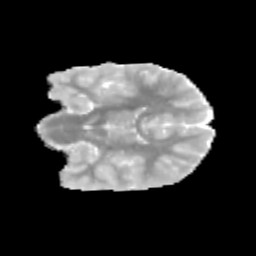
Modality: MD
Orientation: coronal
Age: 9
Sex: male
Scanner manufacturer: siemens
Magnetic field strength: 3 T
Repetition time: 3.8 s
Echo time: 0.07 s